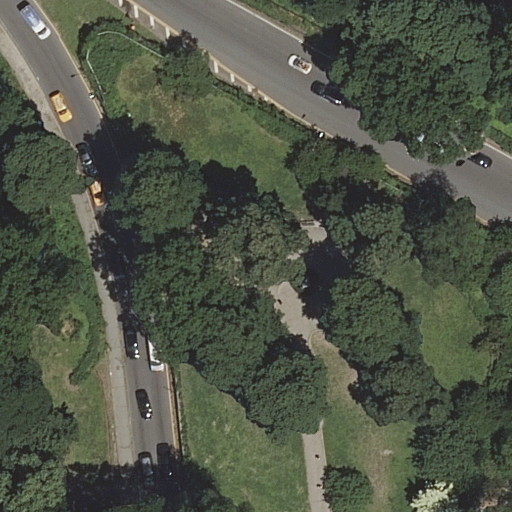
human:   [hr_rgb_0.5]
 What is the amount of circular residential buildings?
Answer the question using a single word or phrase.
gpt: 0

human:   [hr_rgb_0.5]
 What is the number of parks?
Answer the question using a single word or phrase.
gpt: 1

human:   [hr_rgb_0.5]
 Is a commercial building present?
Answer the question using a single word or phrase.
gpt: no

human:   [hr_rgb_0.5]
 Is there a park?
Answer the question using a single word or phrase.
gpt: yes

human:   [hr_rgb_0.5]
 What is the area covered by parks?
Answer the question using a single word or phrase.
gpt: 10631m2

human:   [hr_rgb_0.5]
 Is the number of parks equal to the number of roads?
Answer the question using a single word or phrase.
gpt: no

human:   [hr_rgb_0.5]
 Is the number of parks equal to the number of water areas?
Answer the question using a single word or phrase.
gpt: no

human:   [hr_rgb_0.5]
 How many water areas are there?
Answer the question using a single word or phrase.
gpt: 0

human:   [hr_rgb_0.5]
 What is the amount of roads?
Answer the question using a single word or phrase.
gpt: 4

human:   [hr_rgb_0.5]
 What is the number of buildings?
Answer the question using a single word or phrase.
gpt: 0

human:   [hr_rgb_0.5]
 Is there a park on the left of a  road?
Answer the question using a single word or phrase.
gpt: no

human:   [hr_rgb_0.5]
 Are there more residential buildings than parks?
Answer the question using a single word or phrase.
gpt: no

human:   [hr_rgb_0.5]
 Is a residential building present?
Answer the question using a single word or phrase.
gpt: no

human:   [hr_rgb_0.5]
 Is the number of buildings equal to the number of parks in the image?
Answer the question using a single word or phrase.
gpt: no

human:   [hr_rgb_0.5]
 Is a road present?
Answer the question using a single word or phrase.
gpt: yes

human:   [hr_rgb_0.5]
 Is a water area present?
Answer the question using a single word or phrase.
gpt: no

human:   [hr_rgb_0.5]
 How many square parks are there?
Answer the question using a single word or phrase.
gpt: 0

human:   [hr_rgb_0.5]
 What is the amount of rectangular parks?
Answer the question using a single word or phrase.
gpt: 1

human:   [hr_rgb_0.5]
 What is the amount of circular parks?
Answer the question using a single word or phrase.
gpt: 0

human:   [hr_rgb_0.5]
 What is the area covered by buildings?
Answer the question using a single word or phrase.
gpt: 0m2

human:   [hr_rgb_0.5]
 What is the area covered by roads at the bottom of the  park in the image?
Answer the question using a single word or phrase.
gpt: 0m2

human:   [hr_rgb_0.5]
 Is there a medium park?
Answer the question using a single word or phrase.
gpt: no

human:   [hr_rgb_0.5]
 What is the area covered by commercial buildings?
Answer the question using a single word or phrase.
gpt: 0m2

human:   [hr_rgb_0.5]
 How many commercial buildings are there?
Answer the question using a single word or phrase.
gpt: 0

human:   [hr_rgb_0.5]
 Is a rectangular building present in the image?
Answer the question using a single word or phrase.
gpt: no

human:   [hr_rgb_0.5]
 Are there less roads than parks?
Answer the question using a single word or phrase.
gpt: no

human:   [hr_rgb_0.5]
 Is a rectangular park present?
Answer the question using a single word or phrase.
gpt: yes

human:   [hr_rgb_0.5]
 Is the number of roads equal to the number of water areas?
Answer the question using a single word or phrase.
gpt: no

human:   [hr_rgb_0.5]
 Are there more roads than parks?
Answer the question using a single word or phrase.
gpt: yes

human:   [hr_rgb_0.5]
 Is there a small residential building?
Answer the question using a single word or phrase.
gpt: no

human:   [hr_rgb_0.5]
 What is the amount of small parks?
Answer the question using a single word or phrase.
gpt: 0

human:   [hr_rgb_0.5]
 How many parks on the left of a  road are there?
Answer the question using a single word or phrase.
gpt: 0

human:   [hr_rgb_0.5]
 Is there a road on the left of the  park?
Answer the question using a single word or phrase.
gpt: yes

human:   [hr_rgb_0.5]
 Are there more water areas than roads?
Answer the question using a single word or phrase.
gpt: no

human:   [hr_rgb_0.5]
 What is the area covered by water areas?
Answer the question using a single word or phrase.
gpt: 0m2

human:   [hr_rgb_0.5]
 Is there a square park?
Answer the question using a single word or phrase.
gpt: no

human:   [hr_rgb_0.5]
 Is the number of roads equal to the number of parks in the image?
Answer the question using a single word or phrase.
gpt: no

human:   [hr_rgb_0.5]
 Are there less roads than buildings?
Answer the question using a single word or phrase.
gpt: no

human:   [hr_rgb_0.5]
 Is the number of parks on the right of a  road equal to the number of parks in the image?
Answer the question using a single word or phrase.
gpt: no

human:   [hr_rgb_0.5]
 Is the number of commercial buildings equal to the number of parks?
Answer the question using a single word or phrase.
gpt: no

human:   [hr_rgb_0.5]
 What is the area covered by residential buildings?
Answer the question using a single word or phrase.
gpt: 0m2

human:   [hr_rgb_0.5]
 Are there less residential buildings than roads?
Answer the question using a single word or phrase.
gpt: yes

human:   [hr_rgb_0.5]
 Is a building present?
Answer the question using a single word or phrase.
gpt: no

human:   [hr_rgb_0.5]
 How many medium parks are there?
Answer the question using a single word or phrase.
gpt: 0

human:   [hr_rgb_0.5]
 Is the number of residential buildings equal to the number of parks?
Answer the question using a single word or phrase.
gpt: no

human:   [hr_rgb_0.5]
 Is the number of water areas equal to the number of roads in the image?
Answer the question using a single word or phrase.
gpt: no

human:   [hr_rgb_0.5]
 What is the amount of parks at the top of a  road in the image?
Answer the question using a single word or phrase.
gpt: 1

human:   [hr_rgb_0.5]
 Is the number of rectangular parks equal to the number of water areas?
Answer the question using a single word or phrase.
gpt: no

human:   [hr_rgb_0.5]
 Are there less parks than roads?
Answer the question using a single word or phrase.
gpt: yes

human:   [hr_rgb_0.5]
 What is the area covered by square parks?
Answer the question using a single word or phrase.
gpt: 0m2

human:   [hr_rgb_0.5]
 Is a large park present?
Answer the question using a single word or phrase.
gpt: yes

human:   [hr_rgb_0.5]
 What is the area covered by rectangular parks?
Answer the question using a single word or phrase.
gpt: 10631m2

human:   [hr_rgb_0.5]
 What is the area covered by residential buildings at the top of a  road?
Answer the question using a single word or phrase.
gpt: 0m2

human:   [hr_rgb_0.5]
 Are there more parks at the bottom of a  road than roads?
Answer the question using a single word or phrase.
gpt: no

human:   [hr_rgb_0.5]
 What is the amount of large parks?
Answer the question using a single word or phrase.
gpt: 1

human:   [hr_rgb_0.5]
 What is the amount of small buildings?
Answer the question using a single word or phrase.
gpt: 0

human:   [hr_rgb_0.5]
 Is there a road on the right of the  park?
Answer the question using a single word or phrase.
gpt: yes

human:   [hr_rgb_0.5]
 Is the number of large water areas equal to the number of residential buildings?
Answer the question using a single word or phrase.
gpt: yes

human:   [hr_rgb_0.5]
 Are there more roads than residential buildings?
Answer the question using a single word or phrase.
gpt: yes

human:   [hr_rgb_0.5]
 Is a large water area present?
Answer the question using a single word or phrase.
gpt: no

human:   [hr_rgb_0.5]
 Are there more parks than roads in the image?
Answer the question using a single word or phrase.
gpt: no

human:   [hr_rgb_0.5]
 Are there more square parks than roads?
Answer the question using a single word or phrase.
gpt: no

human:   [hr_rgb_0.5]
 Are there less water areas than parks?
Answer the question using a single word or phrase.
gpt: yes

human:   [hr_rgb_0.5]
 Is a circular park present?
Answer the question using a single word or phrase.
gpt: no